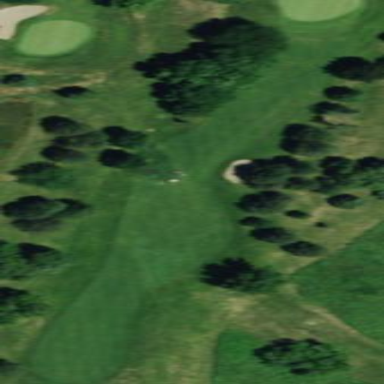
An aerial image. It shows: Golf fairway surrounded by grass.